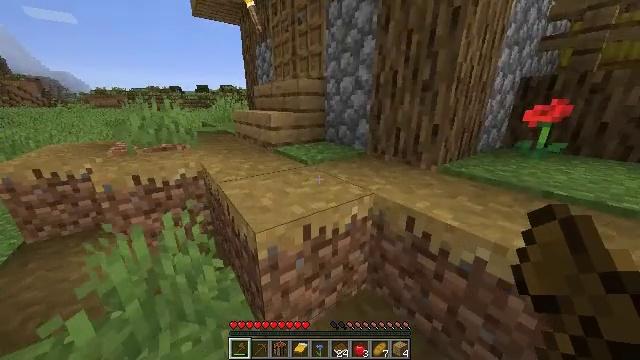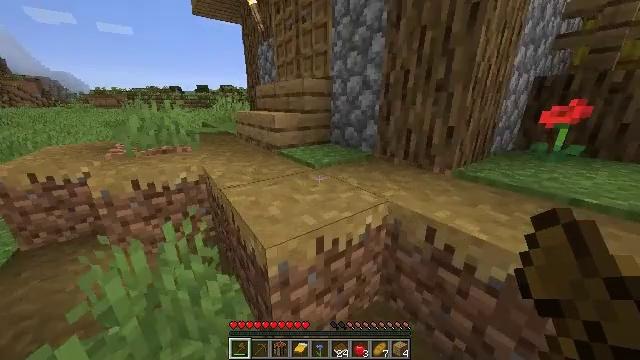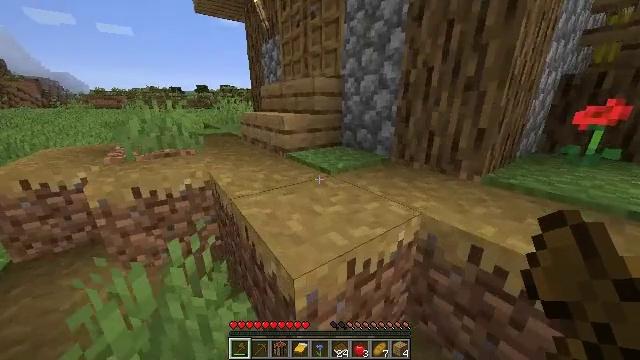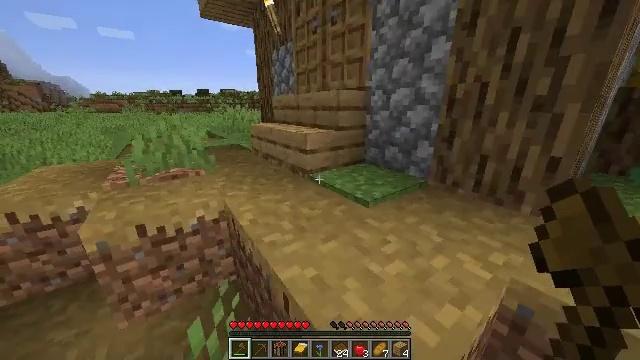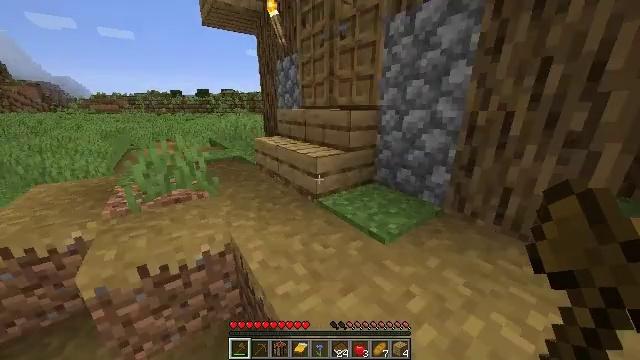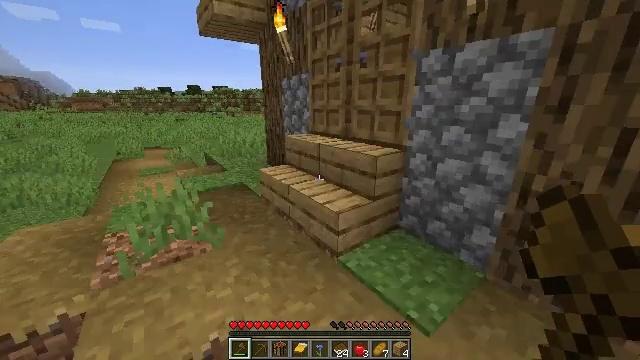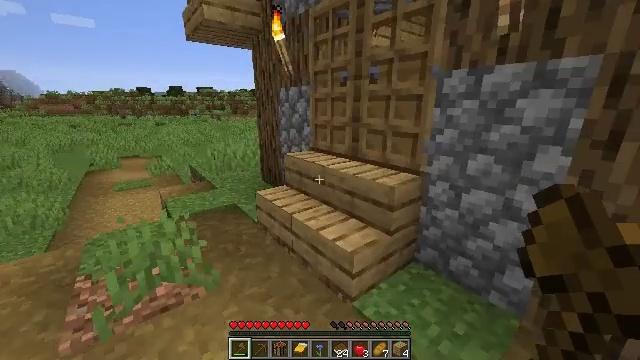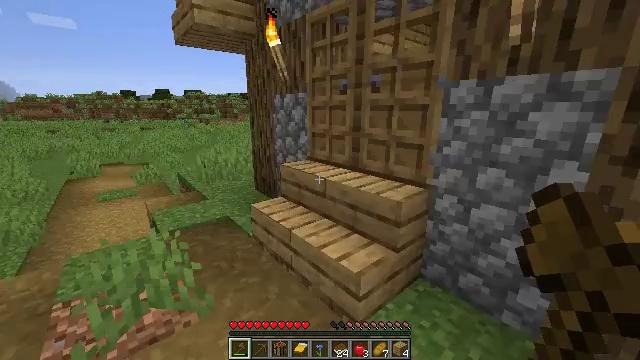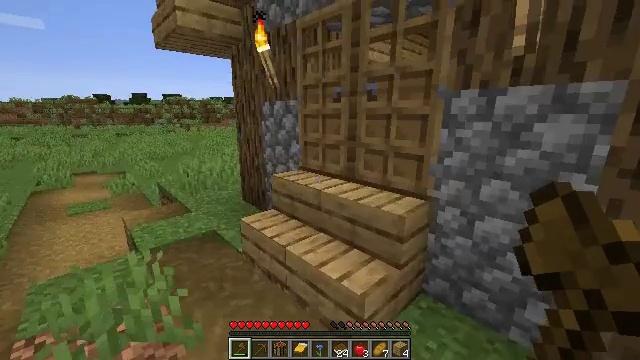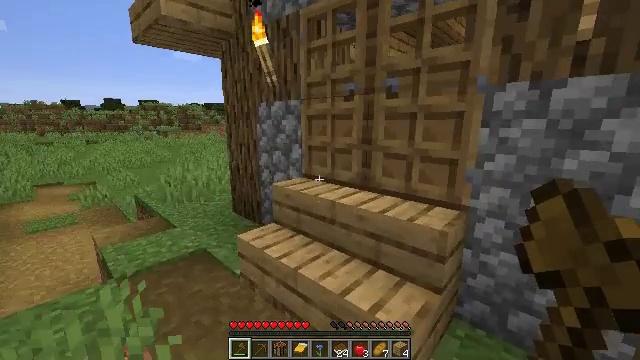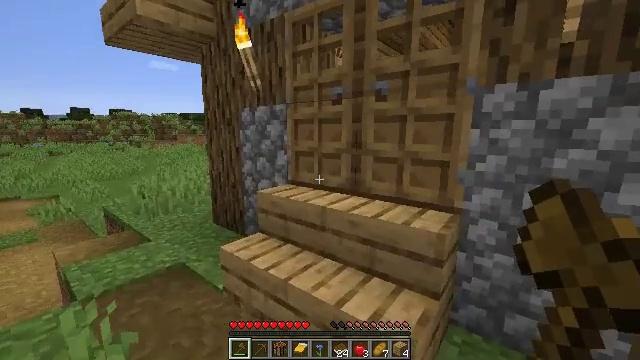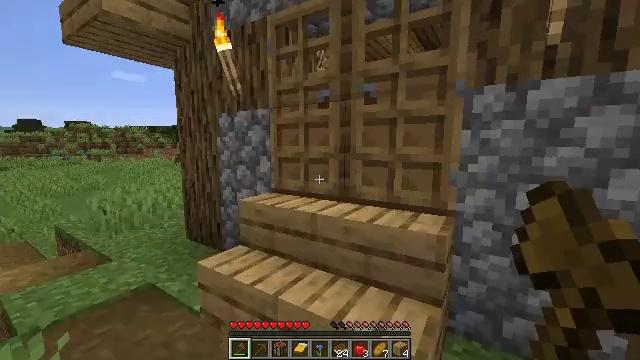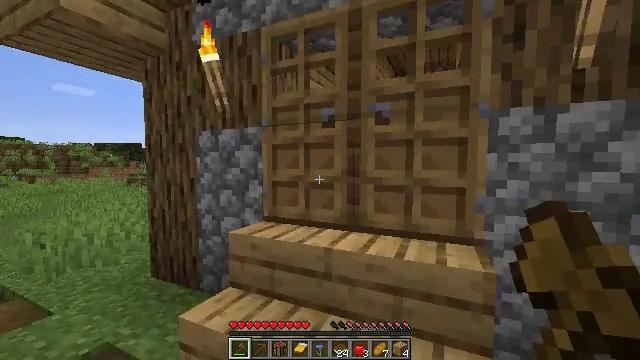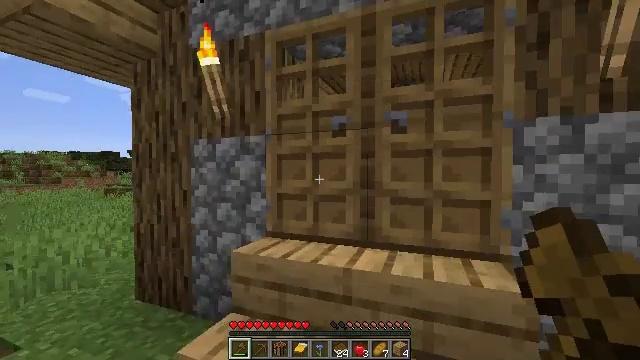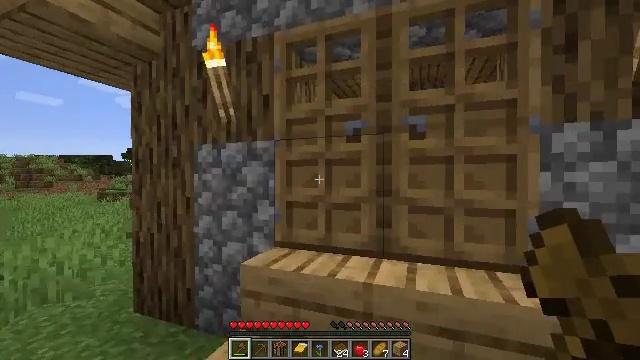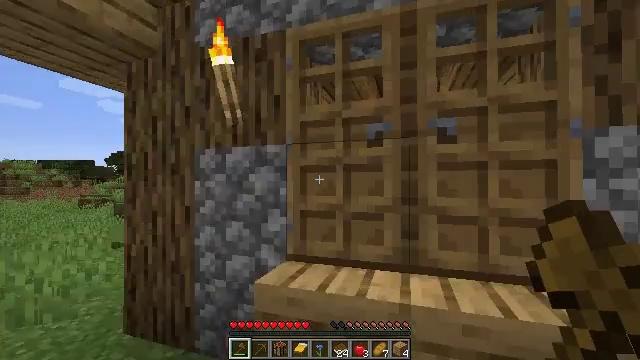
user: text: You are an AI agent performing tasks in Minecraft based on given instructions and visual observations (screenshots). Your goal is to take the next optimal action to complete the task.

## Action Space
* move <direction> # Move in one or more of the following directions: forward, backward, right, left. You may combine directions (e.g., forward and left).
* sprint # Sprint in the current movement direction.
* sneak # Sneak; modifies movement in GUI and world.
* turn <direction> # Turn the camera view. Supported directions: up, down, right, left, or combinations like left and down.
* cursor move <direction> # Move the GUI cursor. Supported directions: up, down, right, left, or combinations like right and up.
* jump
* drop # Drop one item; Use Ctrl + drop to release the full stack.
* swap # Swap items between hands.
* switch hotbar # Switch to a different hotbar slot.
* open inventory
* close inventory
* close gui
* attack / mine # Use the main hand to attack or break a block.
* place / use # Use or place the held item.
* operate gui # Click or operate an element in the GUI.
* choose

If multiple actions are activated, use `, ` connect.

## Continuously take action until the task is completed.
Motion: motion action
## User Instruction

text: Harvest hay blocks from the village.
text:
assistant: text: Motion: move forward and move left
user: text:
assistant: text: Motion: move forward and move left
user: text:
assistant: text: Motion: move forward and move left, jump
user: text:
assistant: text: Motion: move forward and move left, jump
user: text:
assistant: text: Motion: move forward and move left, jump
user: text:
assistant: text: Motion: move forward and move left, turn right and up, jump
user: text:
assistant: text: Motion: move forward, turn right and up
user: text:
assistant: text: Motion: move forward, turn right and up
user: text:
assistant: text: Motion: move forward and move left, turn right and up
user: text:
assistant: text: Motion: move forward and move left, turn right and up
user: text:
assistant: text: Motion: move forward and move left, turn right and up
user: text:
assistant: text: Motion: move forward and move left, turn right and up
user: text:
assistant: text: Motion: move forward and move left, turn right and up
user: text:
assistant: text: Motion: move forward and move left
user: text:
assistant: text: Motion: move forward and move left, turn right and up
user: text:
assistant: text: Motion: move forward and move left, turn right and up, use / place
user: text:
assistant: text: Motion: move forward, turn right and up, use / place
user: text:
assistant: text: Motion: move forward, turn right, use / place
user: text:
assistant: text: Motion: move forward, turn right and down
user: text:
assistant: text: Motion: move forward and move right, turn right and down
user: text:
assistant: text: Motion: move forward and move right, turn down
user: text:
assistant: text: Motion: move forward and move right, turn right and down
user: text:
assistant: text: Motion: move forward and move right, turn right and down
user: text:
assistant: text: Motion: move forward, turn right and down
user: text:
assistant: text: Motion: move forward, turn right and down
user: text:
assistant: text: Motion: move forward and move left, use / place
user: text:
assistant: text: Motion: move forward and move left, use / place
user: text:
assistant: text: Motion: move forward and move left, turn left and down, use / place
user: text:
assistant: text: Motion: move forward and move left, turn left and down
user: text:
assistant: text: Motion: move forward and move left, turn left